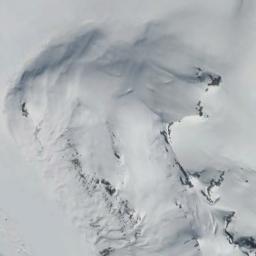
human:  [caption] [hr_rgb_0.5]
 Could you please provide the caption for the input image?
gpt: A snow-covered mountain covered in large areas .

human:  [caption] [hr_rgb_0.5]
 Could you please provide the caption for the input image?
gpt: There is snow on the part of the snowberg .

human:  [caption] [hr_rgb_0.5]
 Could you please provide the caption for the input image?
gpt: The snow berg is full of white snow .

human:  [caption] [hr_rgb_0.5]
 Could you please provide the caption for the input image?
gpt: The snowberg is covered with snow and ice .

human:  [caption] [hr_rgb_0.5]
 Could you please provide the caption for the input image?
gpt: There are full of snow on the snowberg .